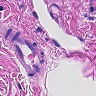
Metastatic tissue present: no